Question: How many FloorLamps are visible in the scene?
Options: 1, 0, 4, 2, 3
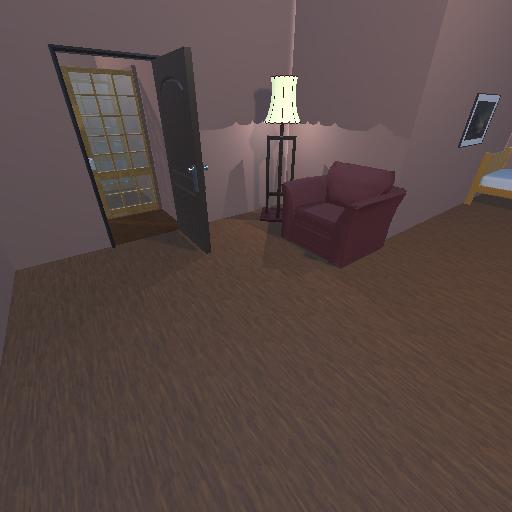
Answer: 1